Question: I have an array with two elements which are 50 and 60:
'''
NSArray*array = [NSArray arrayWithObjects:
[NSNumber numberWithLong:50],
[NSNumber numberWithLong:60], nil];
'''
when using the array later on (in fact I'm writing this array as a default list to a plist file) I do it this way:
'''
long value = [array objectAtIndex:1];
'''
After this value contains what I don't understand. In the debugger clearly shows .

I'm sorry, I don't see what's wrong ;(
Any ideas?
Ronald
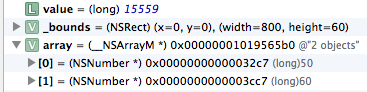
Answer: A 'long' is not an 'NSNumber'. If you want to set 'value' as a 'long' to '[array objectAtIndex:1]' you must convert it from an NSNumber to a long. You may wish to call 'longValue' on the NSNumber to do that.
You may be wondering why the compiler doesn't complain and help you here. It's probably because an object in an array is fetched as an id, and so most bets are off. This is a common problem with arrays: knowing what you're fetching, and what to do with it, is up to you.
Your screen shot of the debugger is excellent. Notice that if you look at it carefully now, with your head clear, it is very clear about the difference between 'value' which is a 'long', on the one hand, and 'array[0]' which is an NSNumber wrapping a long, on the other. So the debugger was in fact answering your questions all along!